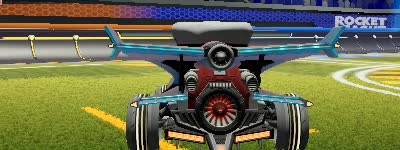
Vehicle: aftershock